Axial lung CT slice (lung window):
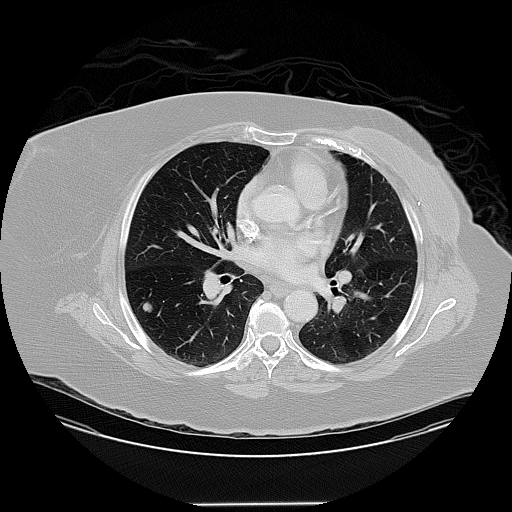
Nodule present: yes
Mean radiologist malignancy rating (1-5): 3.25